Interaction volume radius: 5 \u00c5
Interaction volume height: 10 \u00c5
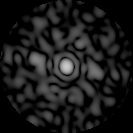
Disorder parameter: 0.7673